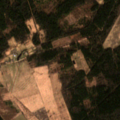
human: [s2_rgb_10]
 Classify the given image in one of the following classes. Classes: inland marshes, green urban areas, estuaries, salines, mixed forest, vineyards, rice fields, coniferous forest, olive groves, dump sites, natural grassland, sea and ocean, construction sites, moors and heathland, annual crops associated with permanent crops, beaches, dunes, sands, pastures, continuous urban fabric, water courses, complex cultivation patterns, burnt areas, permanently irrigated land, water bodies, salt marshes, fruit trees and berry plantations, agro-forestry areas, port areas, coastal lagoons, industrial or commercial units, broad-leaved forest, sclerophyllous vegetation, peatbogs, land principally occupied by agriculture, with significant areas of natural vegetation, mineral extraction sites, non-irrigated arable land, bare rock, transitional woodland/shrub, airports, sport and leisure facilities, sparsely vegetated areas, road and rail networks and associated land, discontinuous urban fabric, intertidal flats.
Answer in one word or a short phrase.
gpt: non-irrigated arable land, complex cultivation patterns, coniferous forest, mixed forest